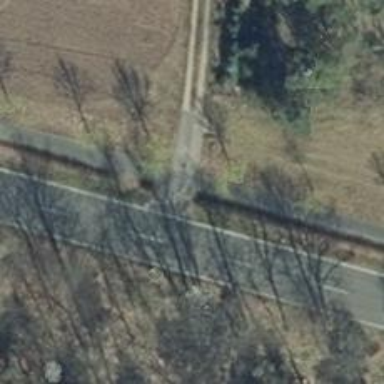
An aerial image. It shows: Asphalt cycleway.